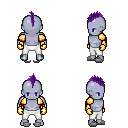
a pixel art fantasy rpg character, male body template, dark elf, purple skin, gold arm armor, white pants, purple mohawk hairstyle, gold gloves, white slippers, four views (front, back, left, right), 2x2 character sprite sheet, small pixel art, hard edges, no anti-aliasing